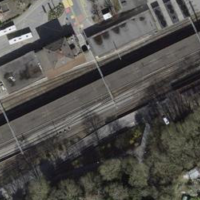
EUNIS habitat code: 57
Species observed at this site:
Gavia immer
Geranium robertianum
Corvus corone